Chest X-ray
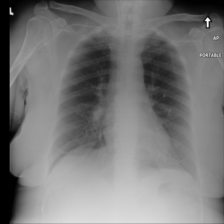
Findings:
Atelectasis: negative
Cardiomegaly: negative
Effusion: negative
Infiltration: negative
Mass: positive
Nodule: negative
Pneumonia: negative
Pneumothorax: negative
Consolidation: negative
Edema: negative
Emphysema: negative
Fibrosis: negative
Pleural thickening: negative
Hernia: negative